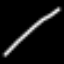
Label: line